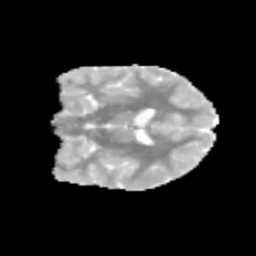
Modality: MD
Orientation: coronal
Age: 12
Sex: male
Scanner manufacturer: siemens
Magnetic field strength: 3 T
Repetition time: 3.8 s
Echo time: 0.07 s